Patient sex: F
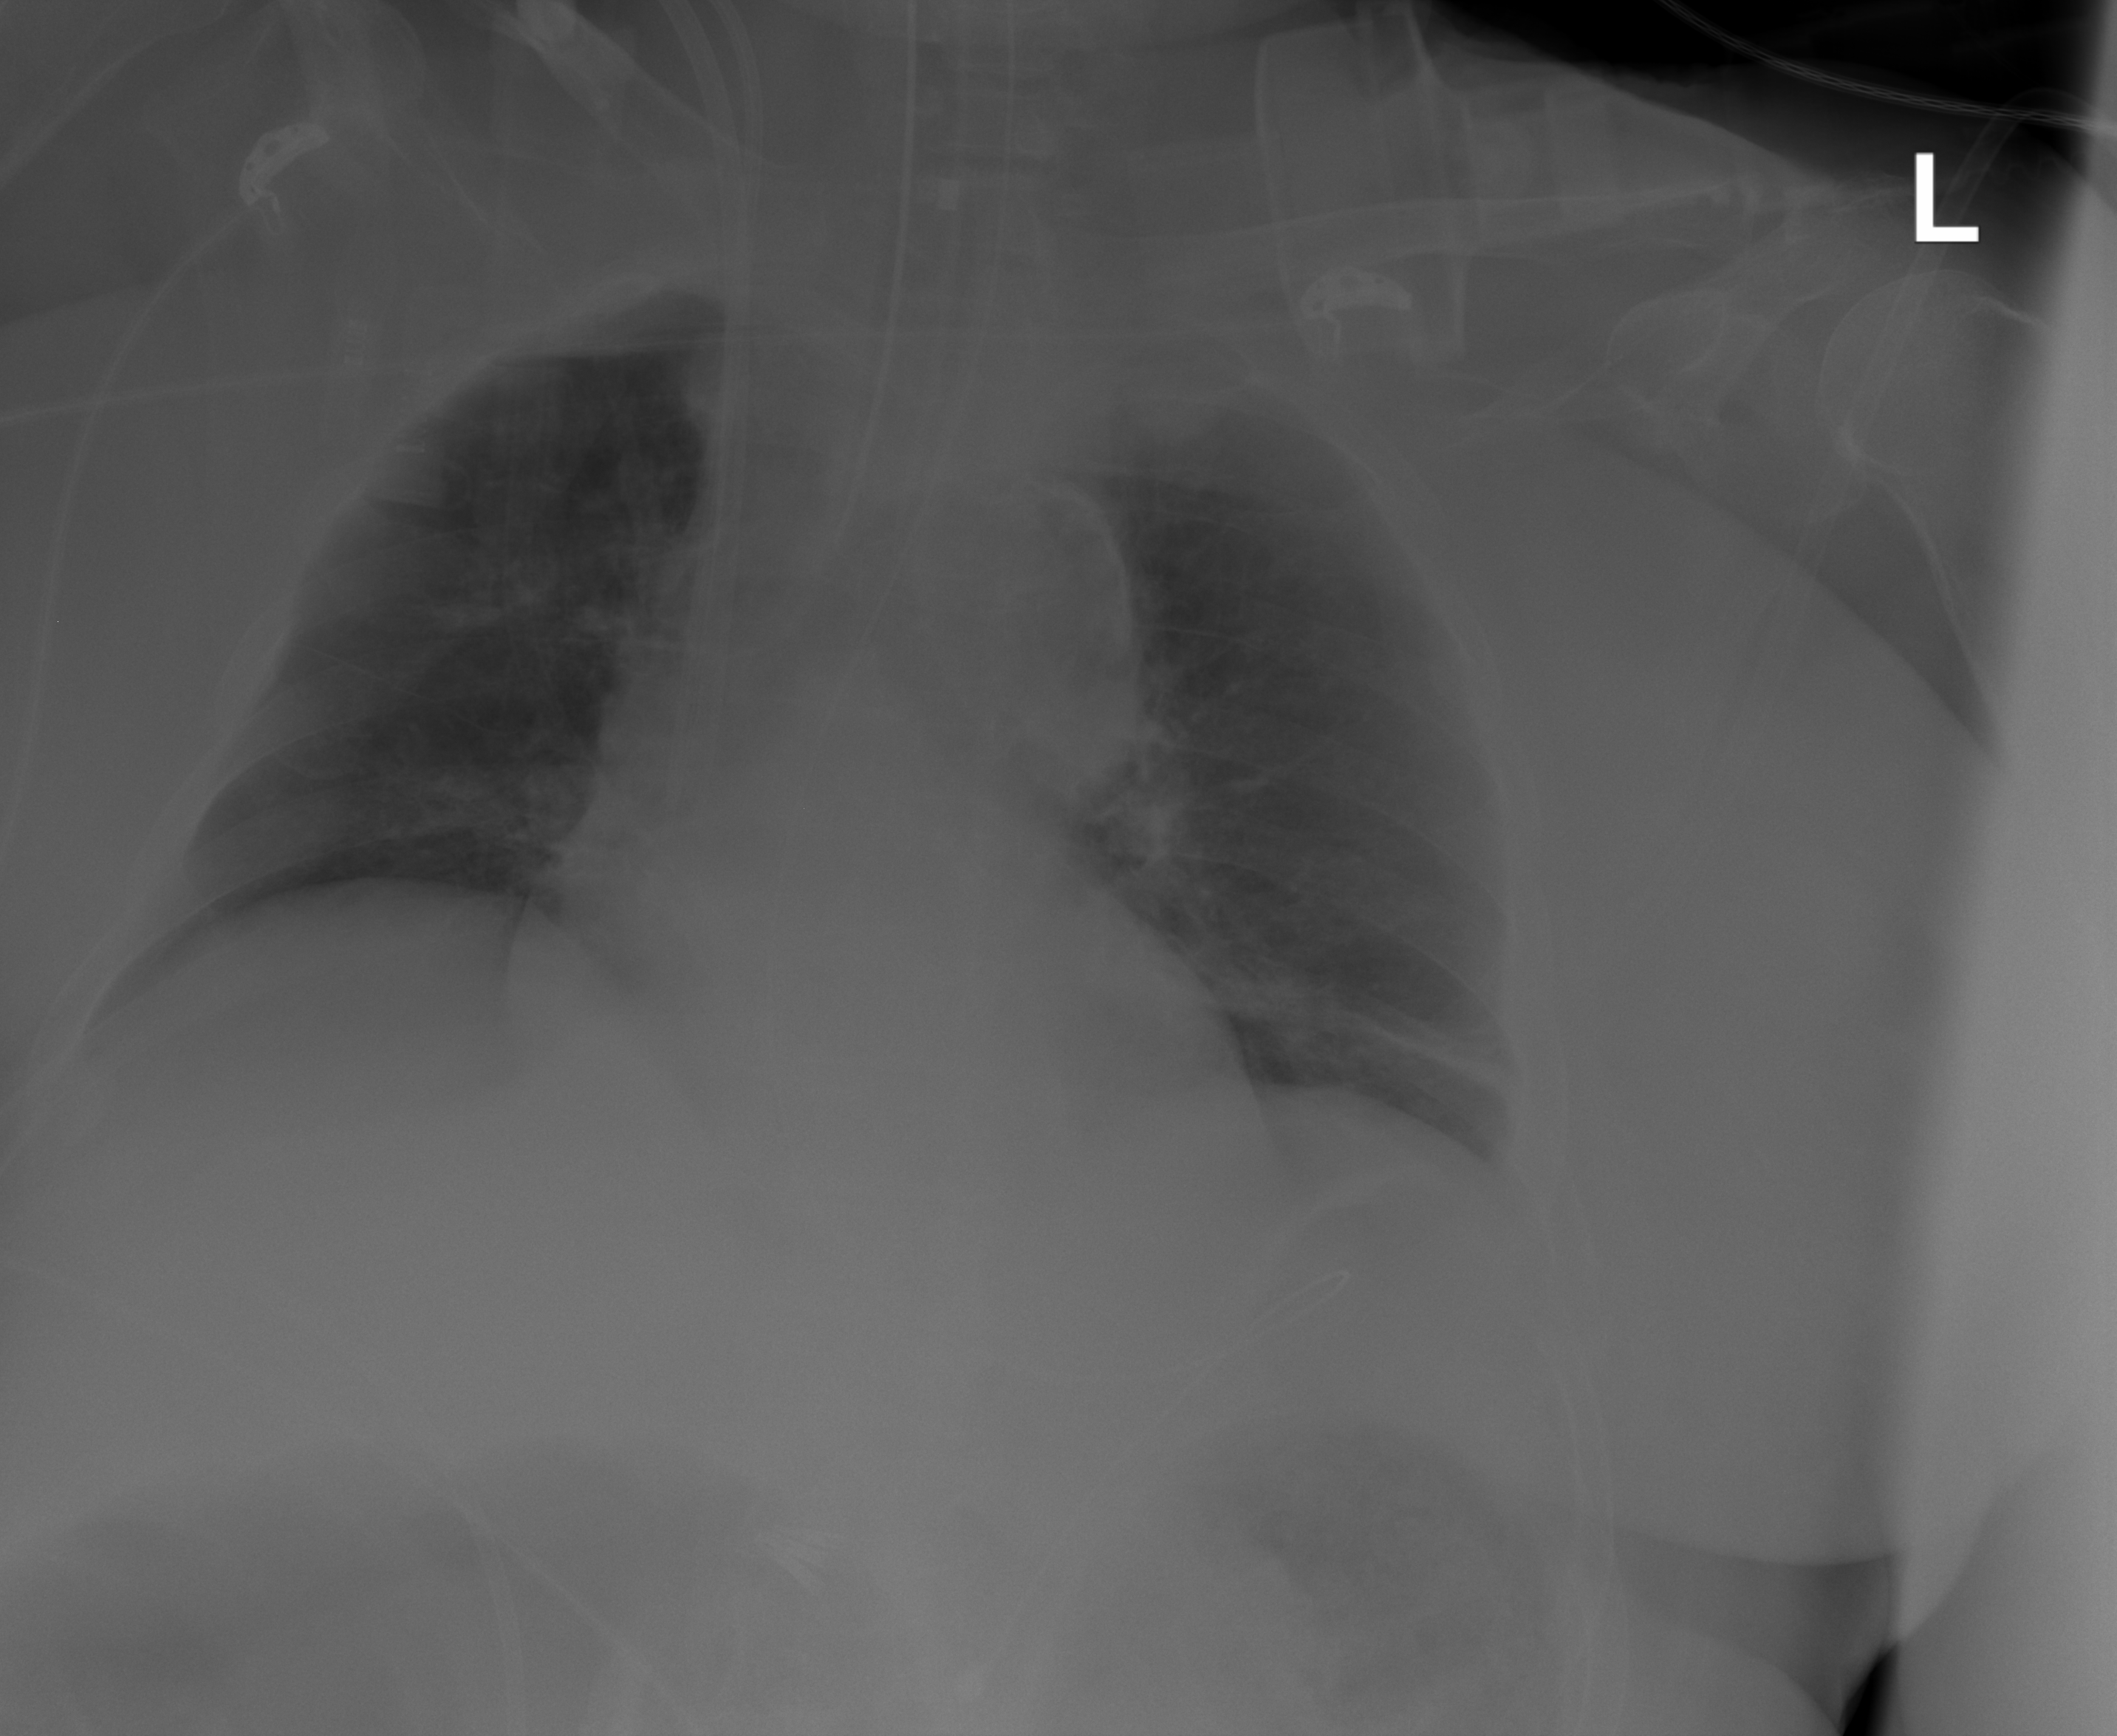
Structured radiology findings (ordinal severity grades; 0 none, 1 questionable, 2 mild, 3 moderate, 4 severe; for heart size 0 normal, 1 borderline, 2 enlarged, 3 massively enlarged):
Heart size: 1
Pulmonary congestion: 0
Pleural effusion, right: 0
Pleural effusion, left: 0
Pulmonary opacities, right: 0
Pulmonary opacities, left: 0
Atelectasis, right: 0
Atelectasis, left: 2